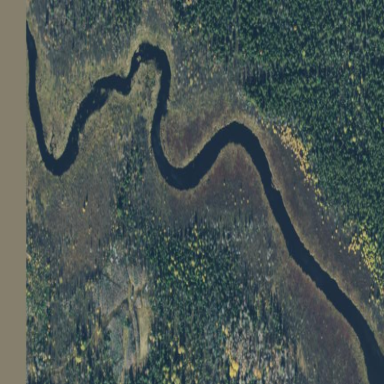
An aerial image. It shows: River flowing through natural landscape.